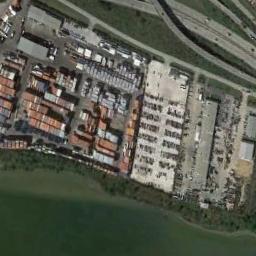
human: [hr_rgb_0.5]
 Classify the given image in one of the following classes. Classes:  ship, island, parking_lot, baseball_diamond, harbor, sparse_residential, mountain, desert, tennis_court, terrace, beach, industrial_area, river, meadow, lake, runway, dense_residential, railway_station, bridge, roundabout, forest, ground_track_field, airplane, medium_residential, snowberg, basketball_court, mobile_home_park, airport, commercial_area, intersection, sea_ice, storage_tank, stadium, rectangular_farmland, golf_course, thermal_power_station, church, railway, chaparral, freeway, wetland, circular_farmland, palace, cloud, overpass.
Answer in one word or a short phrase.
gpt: industrial_area